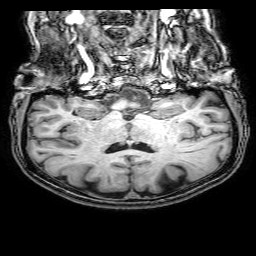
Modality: T1w
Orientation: sagittal
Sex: female
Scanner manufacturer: philips
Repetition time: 0.008187 s
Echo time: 0.00375 s